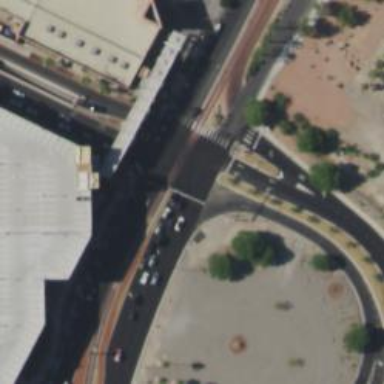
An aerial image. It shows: Solid stop line on the road marking.